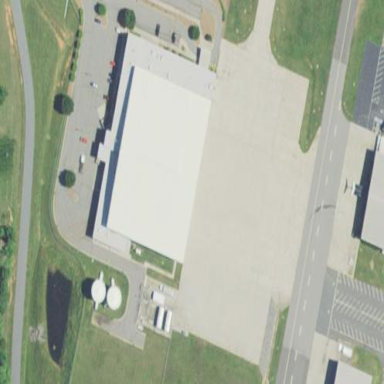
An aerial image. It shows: Hangar building at the airport.